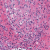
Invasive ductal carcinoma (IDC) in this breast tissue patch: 0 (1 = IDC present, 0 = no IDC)